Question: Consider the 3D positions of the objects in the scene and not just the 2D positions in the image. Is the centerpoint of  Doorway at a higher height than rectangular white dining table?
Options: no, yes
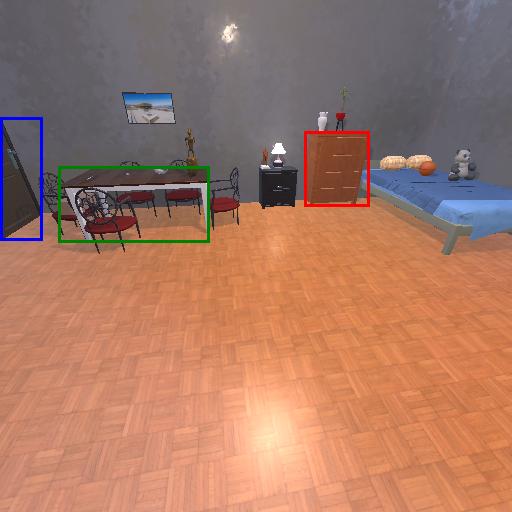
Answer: no